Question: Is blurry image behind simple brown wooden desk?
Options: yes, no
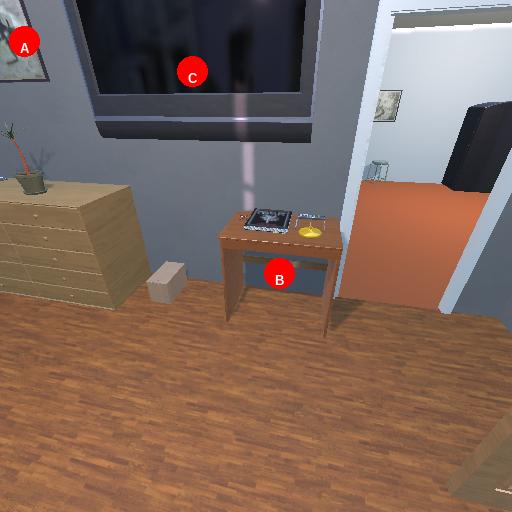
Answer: yes